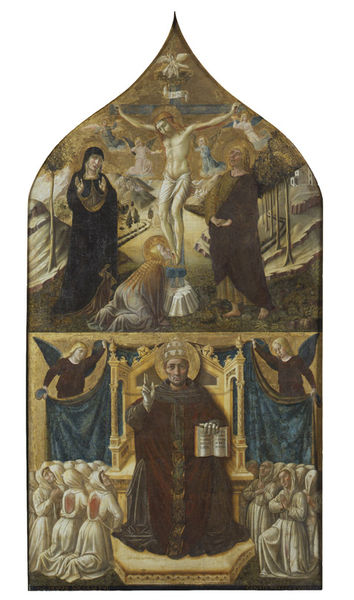
Titel: Christus am Kreuz mit Maria, Johannes und Magdalena, darunter der Heilige Gregor
Künstler: Niccolò di Liberatore
Standort: Karlsruhe
Institution: Staatliche Kunsthalle Karlsruhe
Schlagwörter: bishop, king, people, pope, throne, gold, angels, death, mother, cross, crucifixion, jesus, book, christ, ghost, mary, bible, trinity, altarpiece, romans, holy, spirit, tryptichon, holy spirit, papal tiara, god the father, death\, mariea, sbishop